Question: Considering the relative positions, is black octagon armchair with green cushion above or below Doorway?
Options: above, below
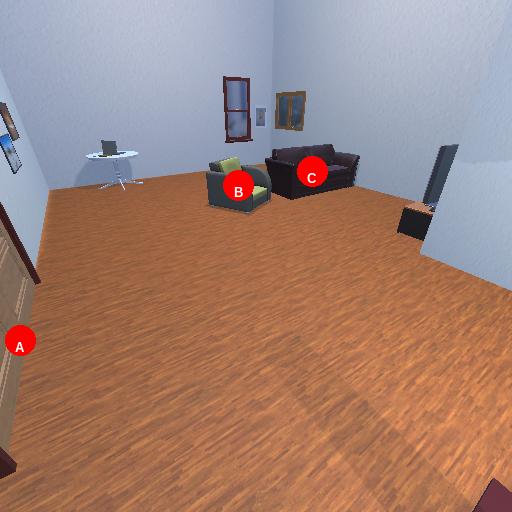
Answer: above